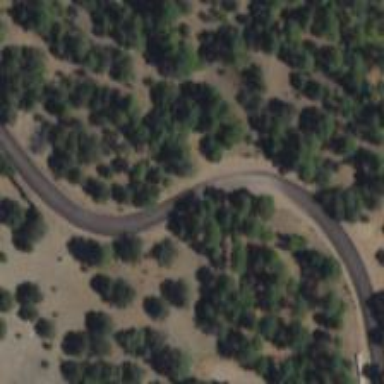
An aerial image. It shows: Track road with grade3 tracktype. It is cutline made by man.